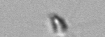
Label: Calciopappus